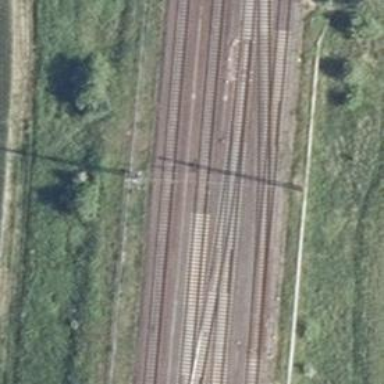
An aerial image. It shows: Railway track with contact lines for electrification.